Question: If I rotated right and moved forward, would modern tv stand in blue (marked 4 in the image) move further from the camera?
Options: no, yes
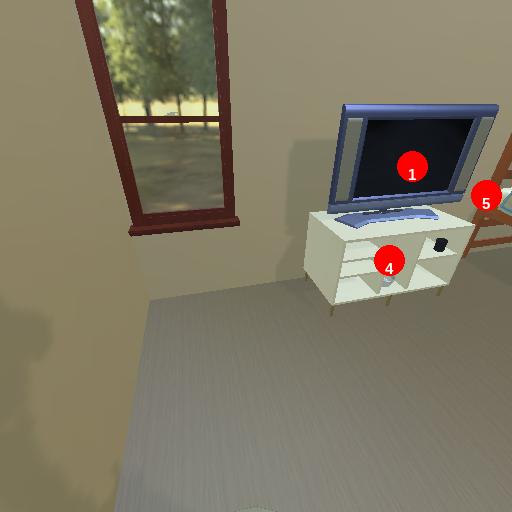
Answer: no